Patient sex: F
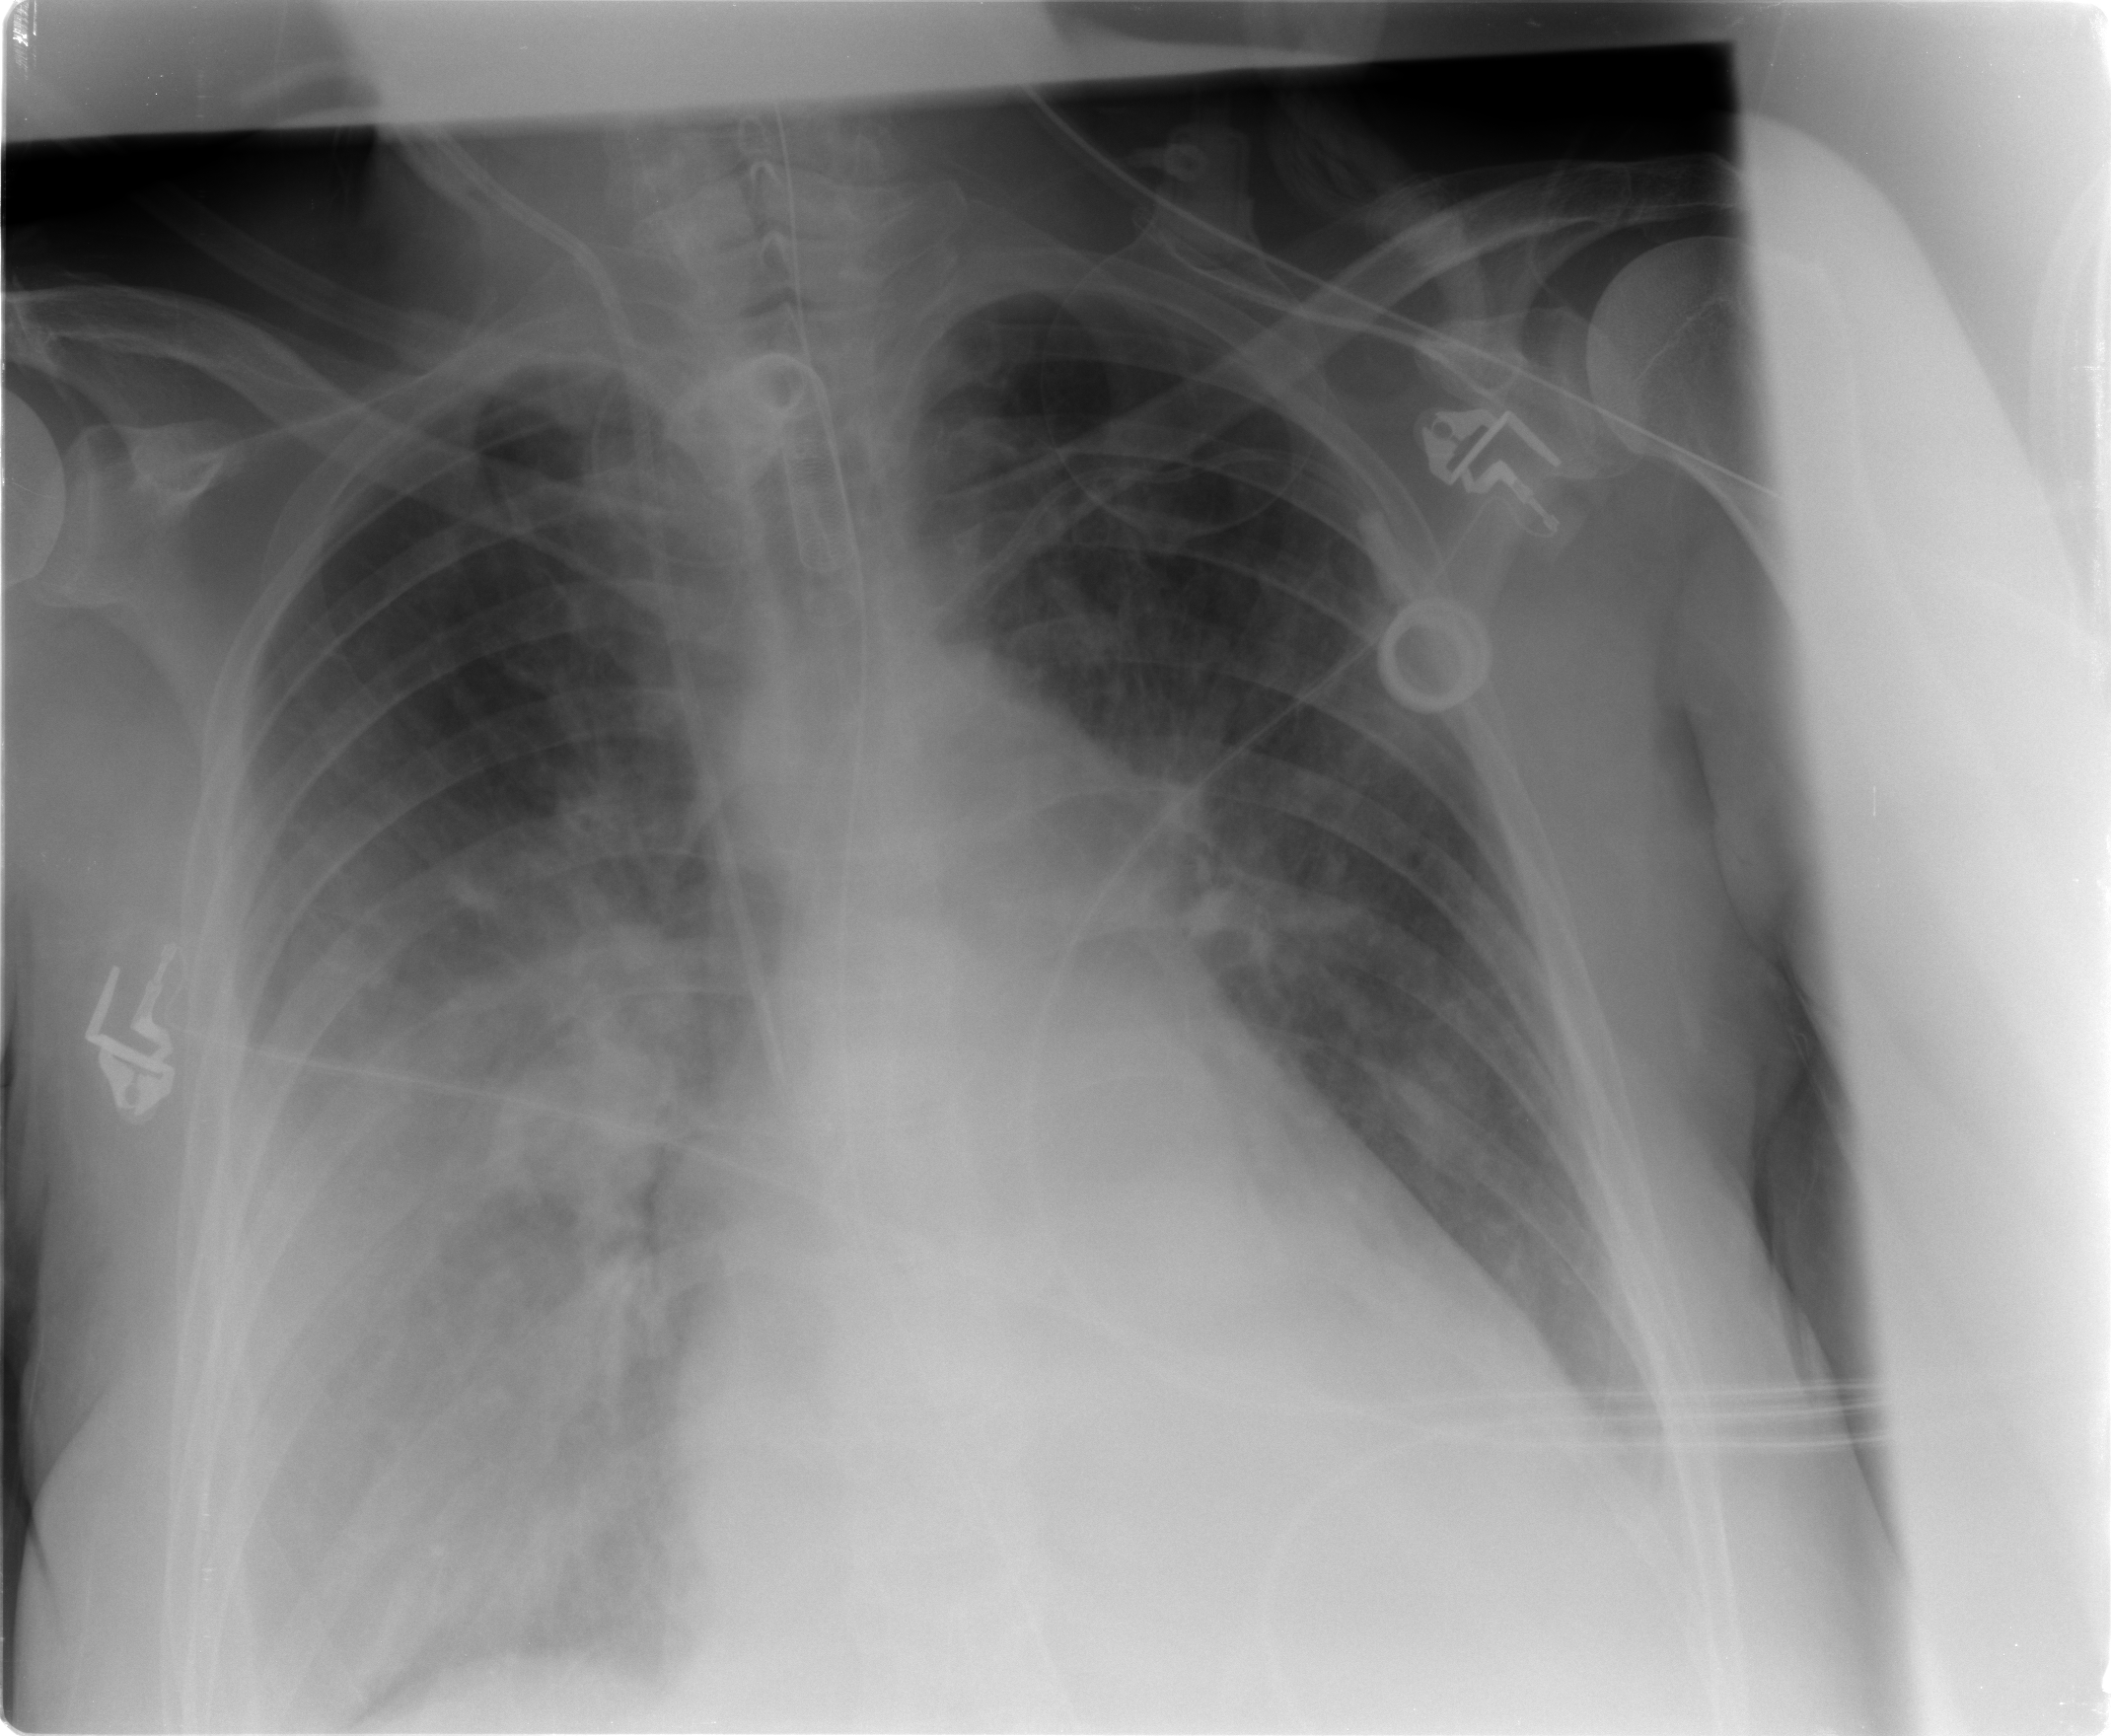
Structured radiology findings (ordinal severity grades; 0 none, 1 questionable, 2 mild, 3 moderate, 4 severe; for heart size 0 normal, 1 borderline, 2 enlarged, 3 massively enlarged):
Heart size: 2
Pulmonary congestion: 3
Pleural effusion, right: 3
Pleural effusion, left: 1
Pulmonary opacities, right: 2
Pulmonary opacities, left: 1
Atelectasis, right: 3
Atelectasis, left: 2